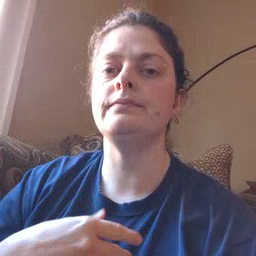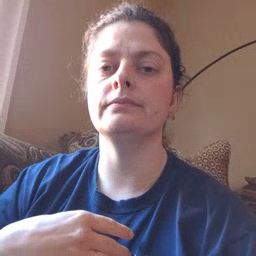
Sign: thankyou